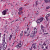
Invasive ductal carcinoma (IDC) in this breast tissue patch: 1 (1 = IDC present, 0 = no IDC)